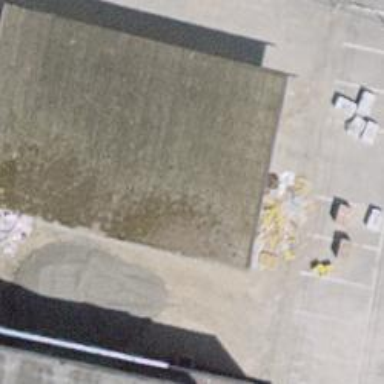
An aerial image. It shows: Industrial building.